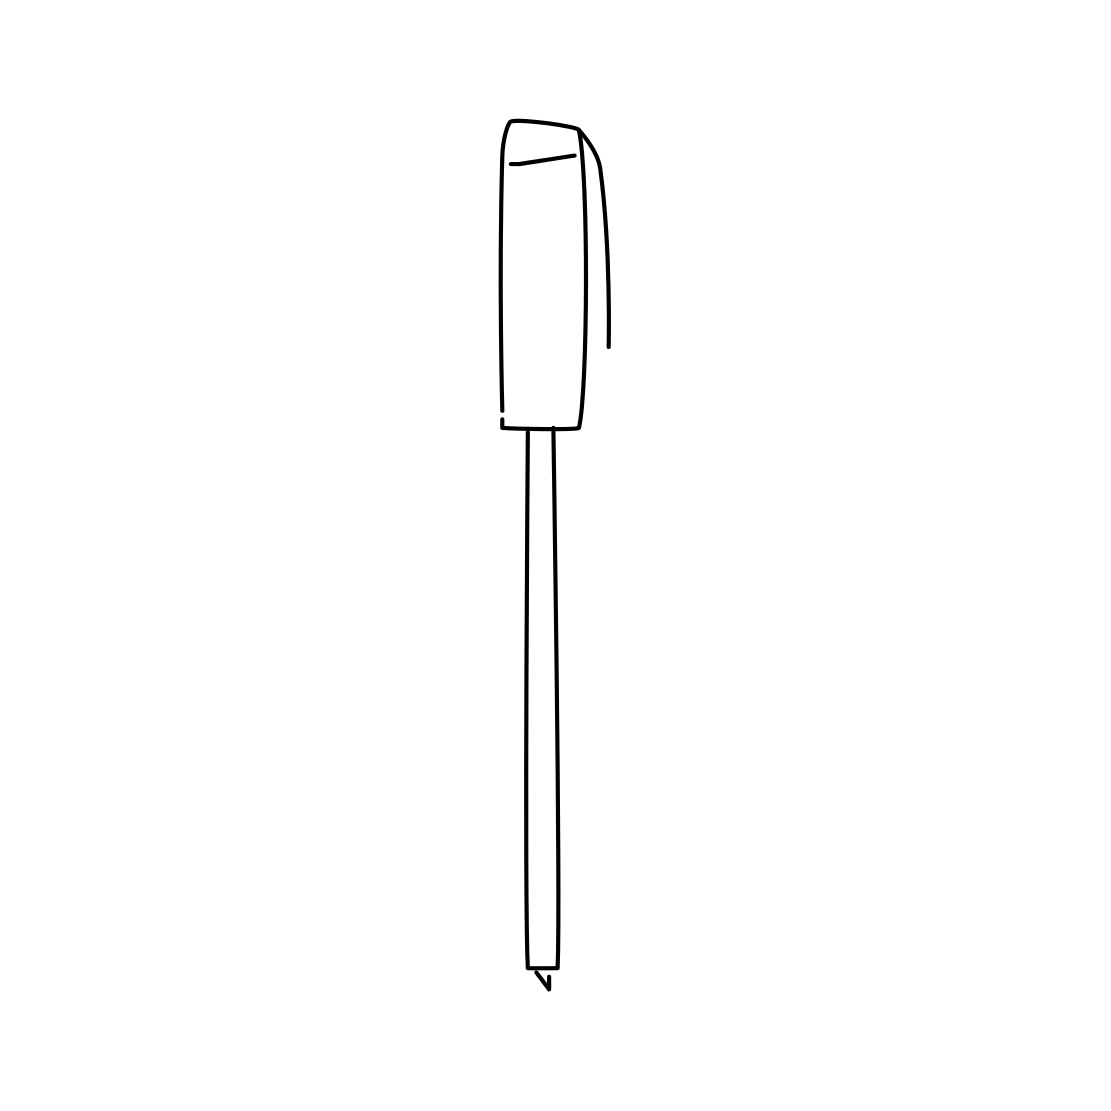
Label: pen